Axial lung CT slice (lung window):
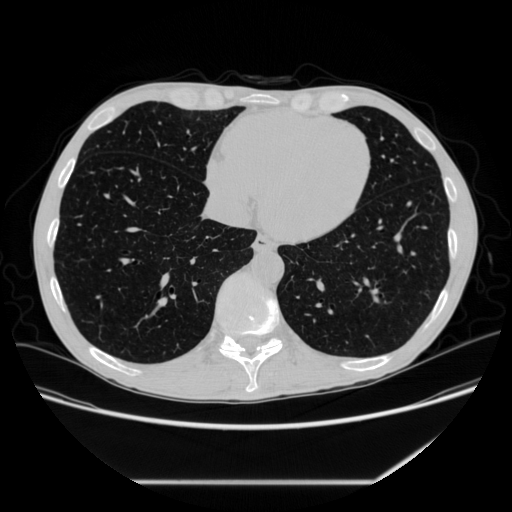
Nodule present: no